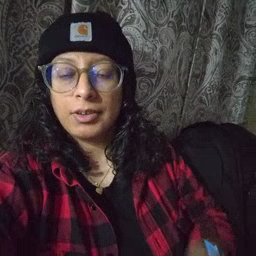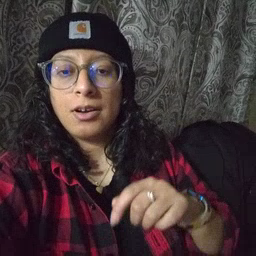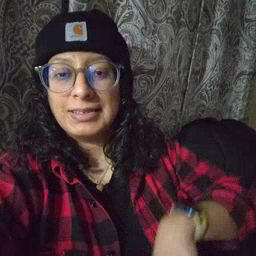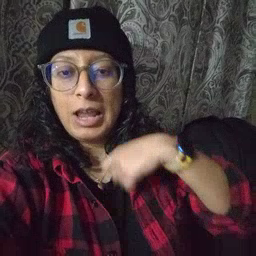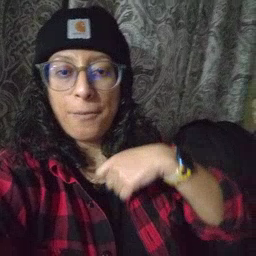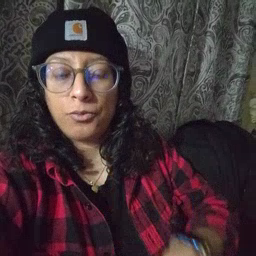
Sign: zipper